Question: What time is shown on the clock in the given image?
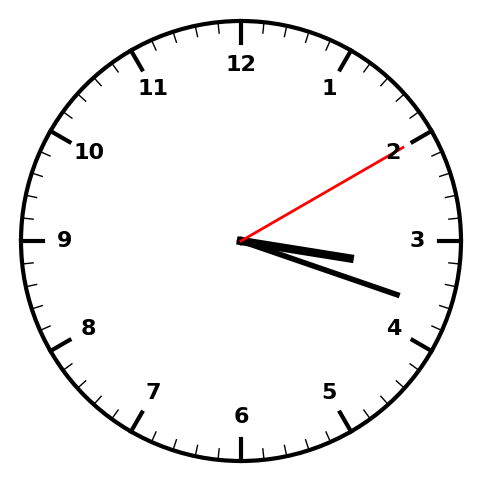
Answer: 03:18:10